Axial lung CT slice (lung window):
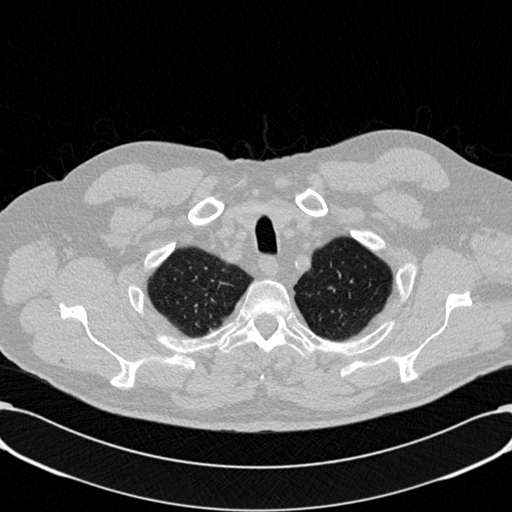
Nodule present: no